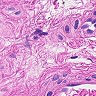
Metastatic tissue present: no